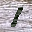
Label: 1